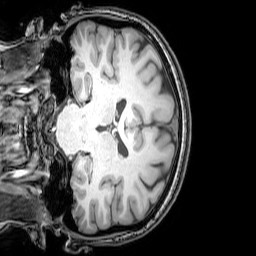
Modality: T1w
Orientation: coronal
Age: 25
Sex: female
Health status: healthy
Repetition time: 0.081 s
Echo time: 0.037 s